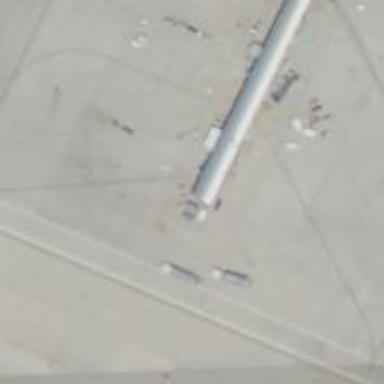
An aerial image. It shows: Airport gate.